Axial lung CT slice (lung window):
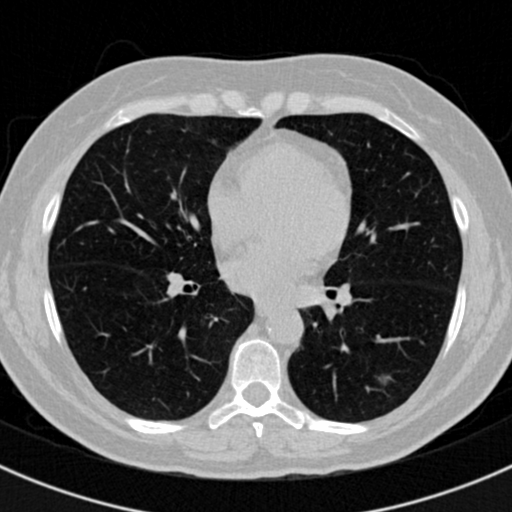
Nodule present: yes
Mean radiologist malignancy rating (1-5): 3